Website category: auto
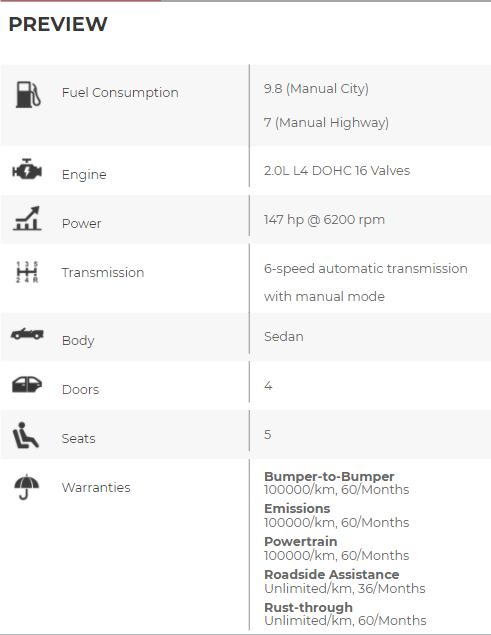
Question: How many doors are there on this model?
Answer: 4

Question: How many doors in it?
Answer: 4

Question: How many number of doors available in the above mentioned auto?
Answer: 4

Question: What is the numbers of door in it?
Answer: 4

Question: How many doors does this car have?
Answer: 4

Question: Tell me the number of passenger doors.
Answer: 4

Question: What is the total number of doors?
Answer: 4

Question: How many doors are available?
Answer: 4

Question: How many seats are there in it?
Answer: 5

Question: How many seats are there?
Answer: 5

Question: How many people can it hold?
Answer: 5

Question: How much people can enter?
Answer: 5

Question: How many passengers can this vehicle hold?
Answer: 5

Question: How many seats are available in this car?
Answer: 5

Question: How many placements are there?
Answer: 5

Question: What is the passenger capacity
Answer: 5

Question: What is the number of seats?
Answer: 5

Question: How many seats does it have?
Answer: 5

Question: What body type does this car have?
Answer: Sedan

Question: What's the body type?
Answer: Sedan

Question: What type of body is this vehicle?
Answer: Sedan

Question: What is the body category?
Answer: Sedan

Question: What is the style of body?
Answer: Sedan

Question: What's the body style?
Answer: Sedan

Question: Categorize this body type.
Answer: Sedan

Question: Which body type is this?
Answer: Sedan

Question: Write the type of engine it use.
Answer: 2.0L L4 DOHC 16 Valves

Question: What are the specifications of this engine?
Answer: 2.0L L4 DOHC 16 Valves

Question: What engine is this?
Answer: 2.0L L4 DOHC 16 Valves

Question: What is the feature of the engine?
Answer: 2.0L L4 DOHC 16 Valves

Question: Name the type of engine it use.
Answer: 2.0L L4 DOHC 16 Valves

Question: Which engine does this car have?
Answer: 2.0L L4 DOHC 16 Valves

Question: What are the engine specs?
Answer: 2.0L L4 DOHC 16 Valves

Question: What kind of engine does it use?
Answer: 2.0L L4 DOHC 16 Valves

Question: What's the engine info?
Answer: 2.0L L4 DOHC 16 Valves

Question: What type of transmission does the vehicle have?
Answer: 6-speed automatic transmission with manual mode

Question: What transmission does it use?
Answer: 6-speed automatic transmission with manual mode

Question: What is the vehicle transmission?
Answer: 6-speed automatic transmission with manual mode

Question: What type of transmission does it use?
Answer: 6-speed automatic transmission with manual mode

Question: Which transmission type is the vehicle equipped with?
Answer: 6-speed automatic transmission with manual mode

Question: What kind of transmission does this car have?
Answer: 6-speed automatic transmission with manual mode

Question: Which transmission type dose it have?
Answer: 6-speed automatic transmission with manual mode

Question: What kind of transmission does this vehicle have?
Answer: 6-speed automatic transmission with manual mode

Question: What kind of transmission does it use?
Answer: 6-speed automatic transmission with manual mode

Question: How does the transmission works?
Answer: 6-speed automatic transmission with manual mode

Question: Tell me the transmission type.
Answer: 6-speed automatic transmission with manual mode

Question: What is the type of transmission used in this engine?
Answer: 6-speed automatic transmission with manual mode

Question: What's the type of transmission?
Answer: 6-speed automatic transmission with manual mode

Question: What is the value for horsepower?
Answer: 147 hp @ 6200 rpm

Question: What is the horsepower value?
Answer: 147 hp @ 6200 rpm

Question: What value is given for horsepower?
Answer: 147 hp @ 6200 rpm

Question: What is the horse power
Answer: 147 hp @ 6200 rpm

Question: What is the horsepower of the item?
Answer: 147 hp @ 6200 rpm

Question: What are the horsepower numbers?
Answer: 147 hp @ 6200 rpm

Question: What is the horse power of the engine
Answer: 147 hp @ 6200 rpm

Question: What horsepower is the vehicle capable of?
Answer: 147 hp @ 6200 rpm

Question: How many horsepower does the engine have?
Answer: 147 hp @ 6200 rpm

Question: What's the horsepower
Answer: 147 hp @ 6200 rpm

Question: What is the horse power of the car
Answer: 147 hp @ 6200 rpm

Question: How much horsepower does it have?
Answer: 147 hp @ 6200 rpm

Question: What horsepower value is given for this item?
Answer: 147 hp @ 6200 rpm

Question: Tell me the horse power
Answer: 147 hp @ 6200 rpm

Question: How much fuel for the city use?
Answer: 9.8 (Manual City)

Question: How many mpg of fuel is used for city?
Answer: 9.8 (Manual City)